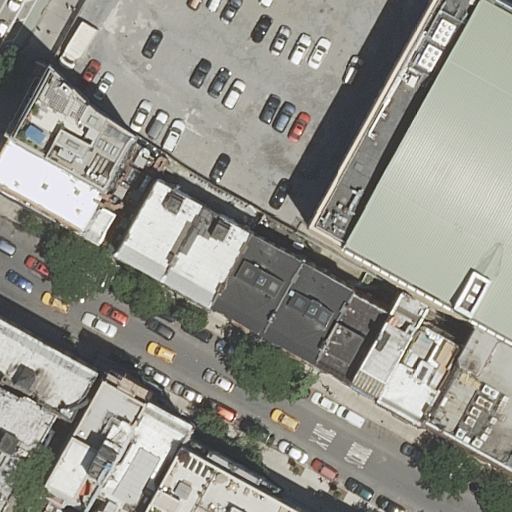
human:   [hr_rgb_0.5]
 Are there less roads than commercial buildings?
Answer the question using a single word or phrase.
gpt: no

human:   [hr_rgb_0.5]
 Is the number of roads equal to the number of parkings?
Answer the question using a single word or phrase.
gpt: no

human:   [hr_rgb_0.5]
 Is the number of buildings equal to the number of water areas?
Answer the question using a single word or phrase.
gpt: no

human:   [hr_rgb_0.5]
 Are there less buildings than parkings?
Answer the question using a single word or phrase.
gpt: no

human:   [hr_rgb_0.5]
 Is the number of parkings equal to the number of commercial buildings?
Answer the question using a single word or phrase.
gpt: no

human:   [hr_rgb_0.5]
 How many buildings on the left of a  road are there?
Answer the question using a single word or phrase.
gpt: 9

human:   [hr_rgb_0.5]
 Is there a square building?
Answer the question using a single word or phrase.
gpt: no

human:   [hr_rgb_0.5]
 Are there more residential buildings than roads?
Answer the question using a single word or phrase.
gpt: yes

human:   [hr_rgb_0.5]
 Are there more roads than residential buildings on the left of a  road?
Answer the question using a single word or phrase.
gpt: no

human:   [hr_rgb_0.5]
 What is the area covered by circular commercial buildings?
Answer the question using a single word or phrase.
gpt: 0m2

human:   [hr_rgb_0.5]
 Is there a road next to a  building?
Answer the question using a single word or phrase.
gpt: yes

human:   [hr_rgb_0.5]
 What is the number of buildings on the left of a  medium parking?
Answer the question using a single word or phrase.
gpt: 0

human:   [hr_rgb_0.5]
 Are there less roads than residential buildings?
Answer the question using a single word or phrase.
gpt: yes

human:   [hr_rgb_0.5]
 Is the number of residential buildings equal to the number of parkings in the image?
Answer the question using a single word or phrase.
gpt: no

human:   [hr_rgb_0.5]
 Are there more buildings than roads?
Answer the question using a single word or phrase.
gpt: yes

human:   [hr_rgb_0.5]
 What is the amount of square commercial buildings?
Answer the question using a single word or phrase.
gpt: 0

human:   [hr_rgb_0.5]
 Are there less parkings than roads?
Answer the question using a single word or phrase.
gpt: yes

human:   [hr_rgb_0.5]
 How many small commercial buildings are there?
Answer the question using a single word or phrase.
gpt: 0

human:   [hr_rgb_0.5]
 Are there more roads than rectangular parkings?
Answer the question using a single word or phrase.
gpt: yes

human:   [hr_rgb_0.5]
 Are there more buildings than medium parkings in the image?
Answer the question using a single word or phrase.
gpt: yes

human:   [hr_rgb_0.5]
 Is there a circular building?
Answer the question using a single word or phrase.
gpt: no

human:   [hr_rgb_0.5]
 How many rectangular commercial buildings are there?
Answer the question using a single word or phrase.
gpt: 0

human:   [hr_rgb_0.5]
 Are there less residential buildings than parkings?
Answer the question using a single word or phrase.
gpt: no

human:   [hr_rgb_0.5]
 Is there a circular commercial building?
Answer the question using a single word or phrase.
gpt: no

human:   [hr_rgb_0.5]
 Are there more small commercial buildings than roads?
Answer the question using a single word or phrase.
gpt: no

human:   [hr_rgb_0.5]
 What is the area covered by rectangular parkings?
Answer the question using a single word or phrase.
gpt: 0m2

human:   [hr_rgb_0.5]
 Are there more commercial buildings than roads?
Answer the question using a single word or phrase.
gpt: no

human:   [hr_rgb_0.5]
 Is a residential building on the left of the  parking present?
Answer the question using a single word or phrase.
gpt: yes

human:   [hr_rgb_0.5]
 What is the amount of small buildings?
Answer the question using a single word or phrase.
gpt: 1

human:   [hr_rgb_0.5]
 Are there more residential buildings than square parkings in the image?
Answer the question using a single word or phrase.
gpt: yes

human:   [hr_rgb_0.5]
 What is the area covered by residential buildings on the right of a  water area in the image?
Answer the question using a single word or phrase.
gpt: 0m2

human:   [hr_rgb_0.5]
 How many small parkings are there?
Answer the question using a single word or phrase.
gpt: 0

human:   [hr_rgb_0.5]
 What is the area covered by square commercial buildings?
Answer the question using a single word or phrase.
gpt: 0m2

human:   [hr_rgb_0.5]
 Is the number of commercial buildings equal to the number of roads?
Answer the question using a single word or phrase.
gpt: no

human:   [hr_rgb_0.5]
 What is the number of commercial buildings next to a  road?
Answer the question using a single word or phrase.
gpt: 0

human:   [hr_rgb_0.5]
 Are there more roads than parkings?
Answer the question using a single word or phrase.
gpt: yes